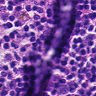
Metastatic tissue present: no